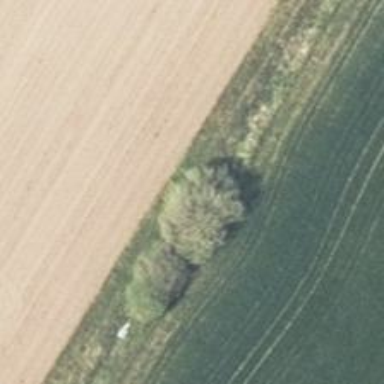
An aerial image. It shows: Deciduous tree with broadleaved leaves.